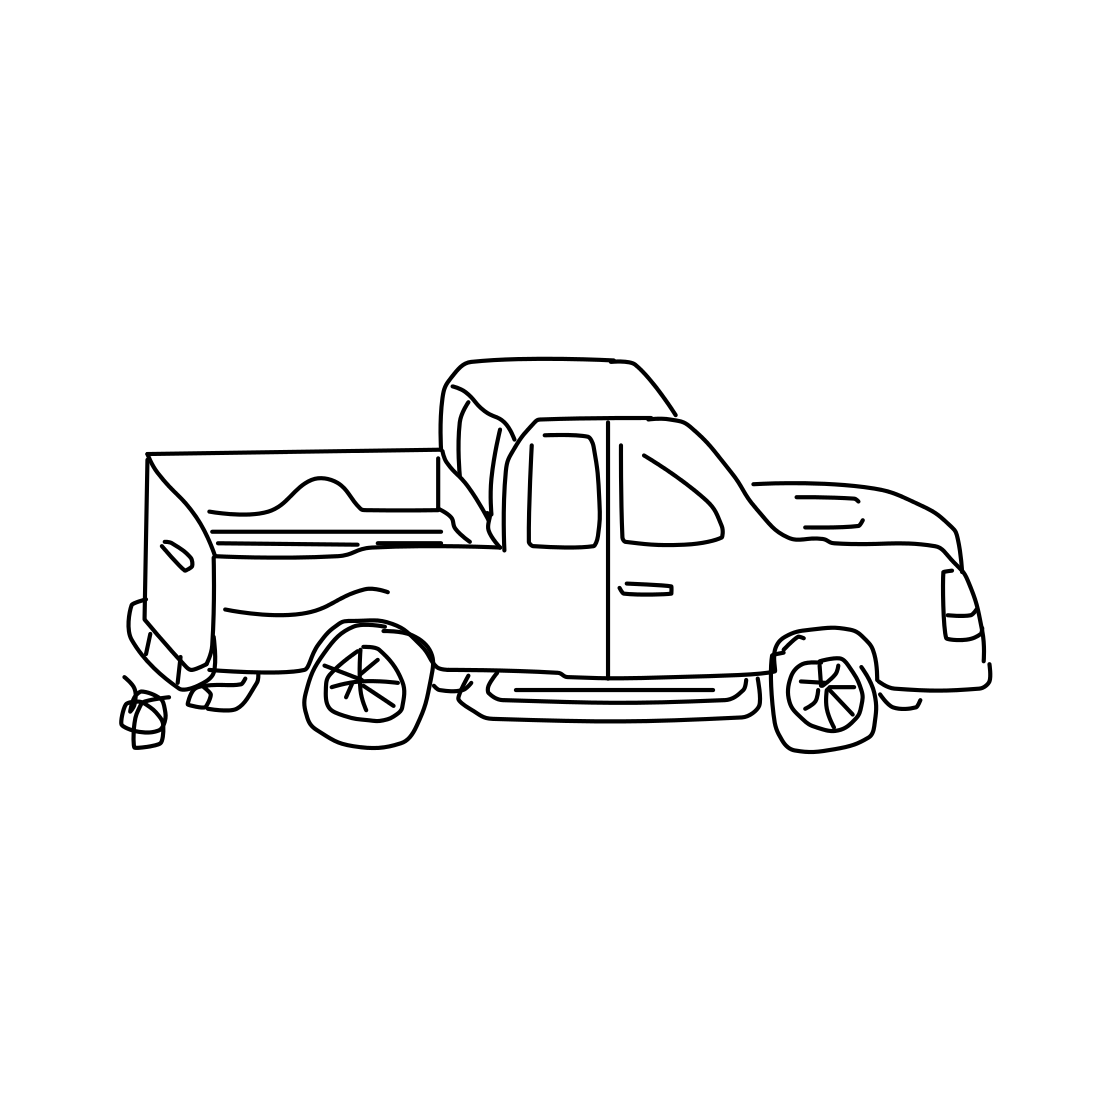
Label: truck